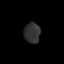
Tissue: lung
Cell type: Epithelial cells
Senescence score: 0.1351
Nuclear area (px): 319
Mean DAPI intensity: 49.486